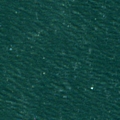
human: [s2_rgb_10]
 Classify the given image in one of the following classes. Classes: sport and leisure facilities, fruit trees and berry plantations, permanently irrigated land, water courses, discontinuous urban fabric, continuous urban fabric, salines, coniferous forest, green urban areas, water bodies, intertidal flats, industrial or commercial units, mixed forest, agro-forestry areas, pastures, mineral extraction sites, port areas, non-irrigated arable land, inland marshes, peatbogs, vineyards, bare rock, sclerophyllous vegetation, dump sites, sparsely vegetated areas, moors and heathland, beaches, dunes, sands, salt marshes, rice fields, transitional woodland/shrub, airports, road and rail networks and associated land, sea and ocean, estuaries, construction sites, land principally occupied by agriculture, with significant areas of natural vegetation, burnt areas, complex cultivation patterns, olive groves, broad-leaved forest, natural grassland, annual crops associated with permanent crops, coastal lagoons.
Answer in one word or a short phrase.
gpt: sea and ocean